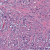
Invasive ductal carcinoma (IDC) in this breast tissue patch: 1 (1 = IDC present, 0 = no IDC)